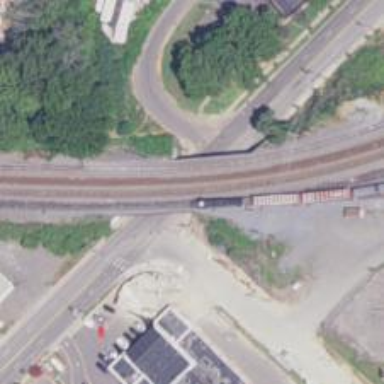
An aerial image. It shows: Bridge over railway line.